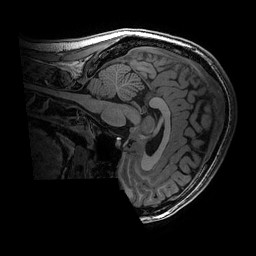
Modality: T1w
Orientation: sagittal
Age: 19
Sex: female
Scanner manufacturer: ge
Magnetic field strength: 3 T
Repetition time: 0.007 s
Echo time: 0.00342 s